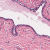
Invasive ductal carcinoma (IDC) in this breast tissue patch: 0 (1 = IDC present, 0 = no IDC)